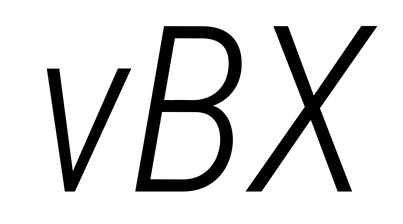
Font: Roboto-Italic_Condensed_Light_Italic